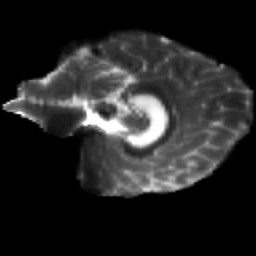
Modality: T2w
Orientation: sagittal
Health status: healthy
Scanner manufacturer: siemens
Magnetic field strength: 3 T
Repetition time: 12 s
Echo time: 0.092 s